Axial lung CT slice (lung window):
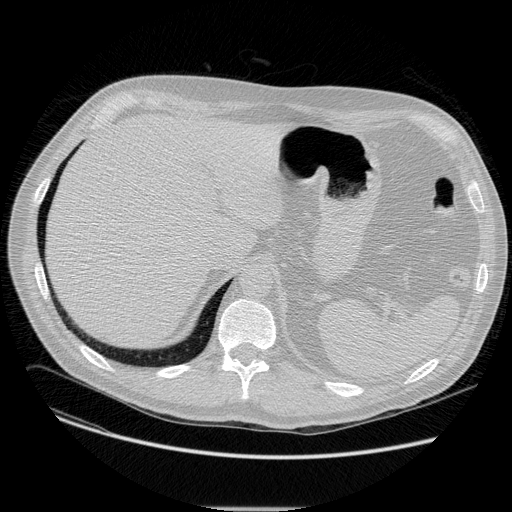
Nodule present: no